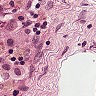
Metastatic tissue present: yes